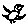
Label: bird